Question: This is puzzling me, does anyone have any idea how to go about doing this? The blue glowing status bar as in the image as what the Facebook app does when launching FB Messenger

Sorry bout the huge image!!! Would be great if anyone could point me to the right direction
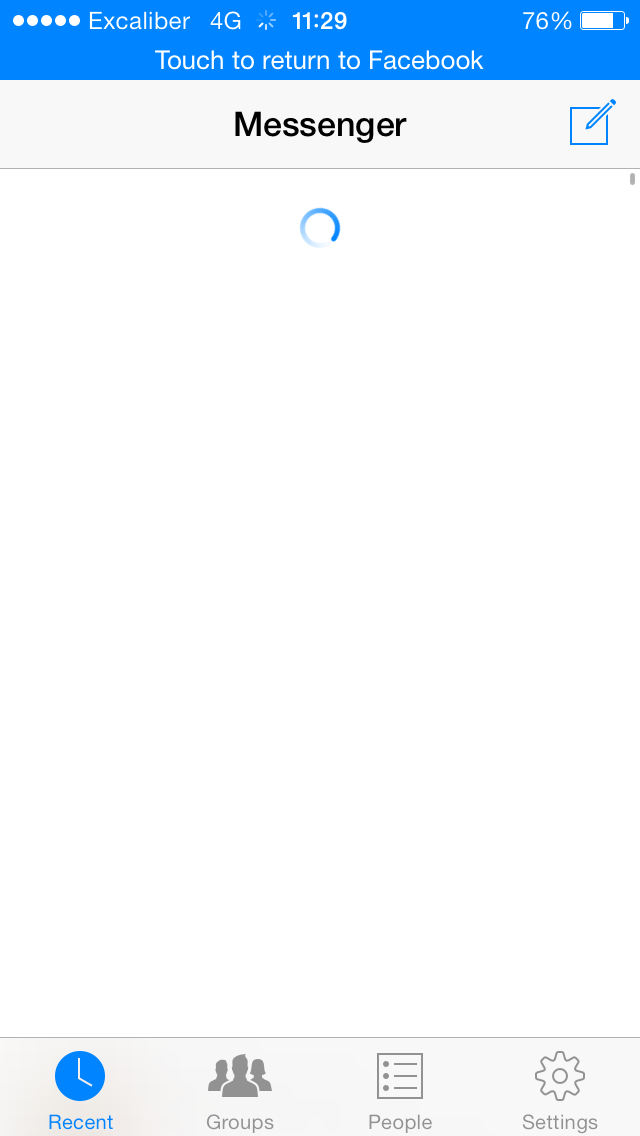
Answer: It seems like a custom view that sits on top of the navigation bar with a custom stylised title: 'Touch to return to facebook'.
The navigation bar has an action applied to it so that when the user taps the navigation bar, the following code is executed to open the desired application, in this case facebook.
It uses the iPhone url scheme, whereby you can open up an application on the device directly from your app if the user has the application installed.
like this:
'''
[[UIApplication sharedApplication] openURL:[NSURL URLWithString:@"fb:]];
//and instead of fb: if you'd want it to open your custom app,
//you simply add your own scheme instead: like so myappscheme:
'''
To set a scheme for your own app follow the following instructions taken <URL>
1. Defining your app's custom URL scheme is all done in the Info.plist file. Click on the last line in the file and then click the "+" sign off to the right to add a new line. Select URL Types for the new item. Once that's added, click the grey arrow next to "URL Types" to show "Item 0". Set your URL identifier to a unique string - something like com.yourcompany.yourappname.
2. After you've set the URL identifier, select that line and click the "+" sign again, and add a new item for URL Schemes. Then click the grey arrow next to "URL Schemes" to reveal "Item 0". Set the value for Item 0 to be your URL scheme name.